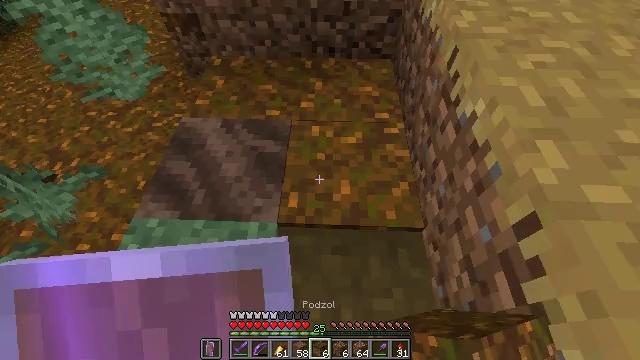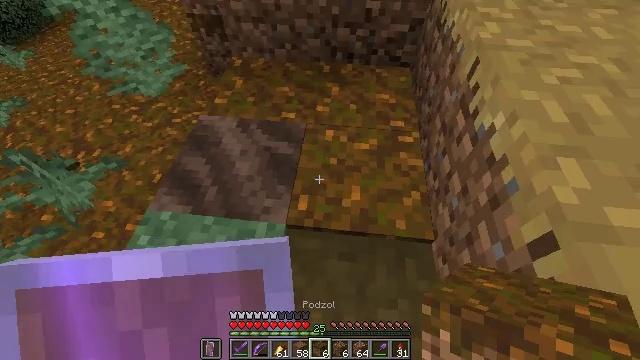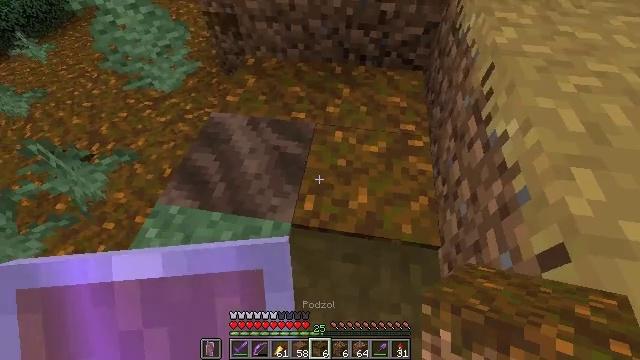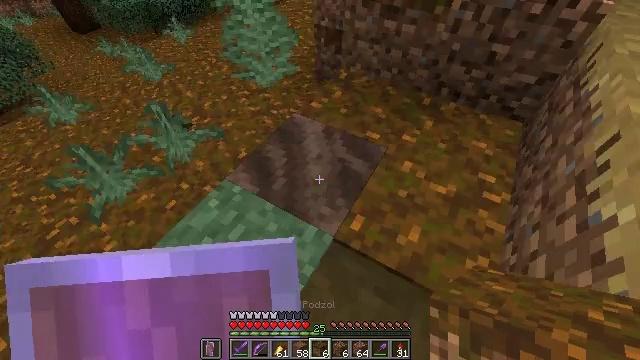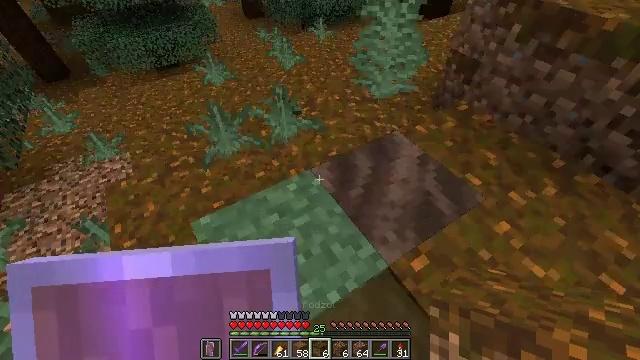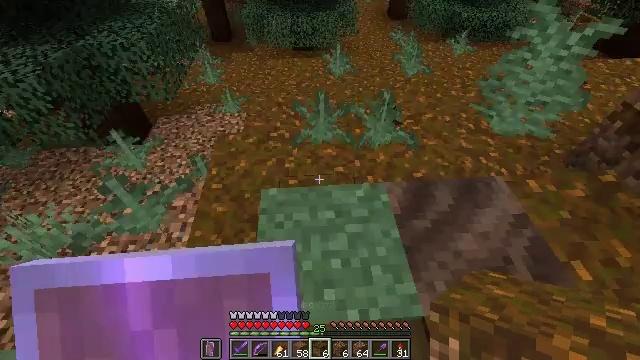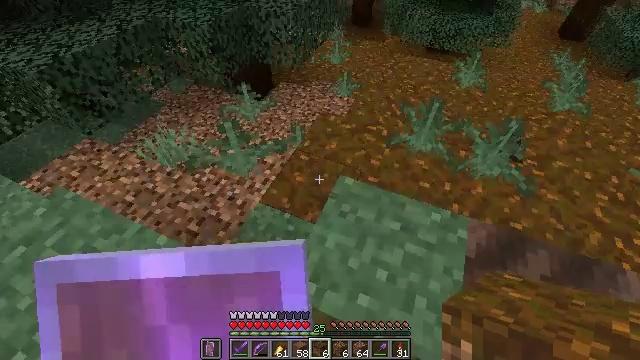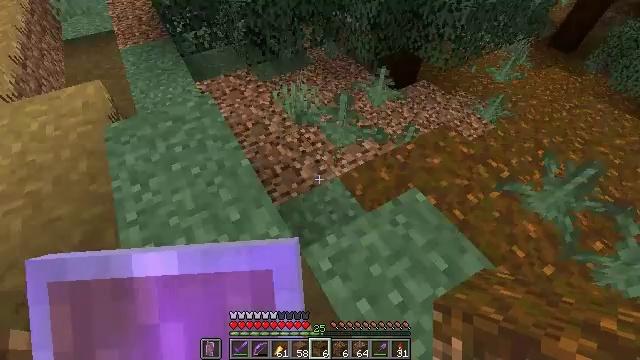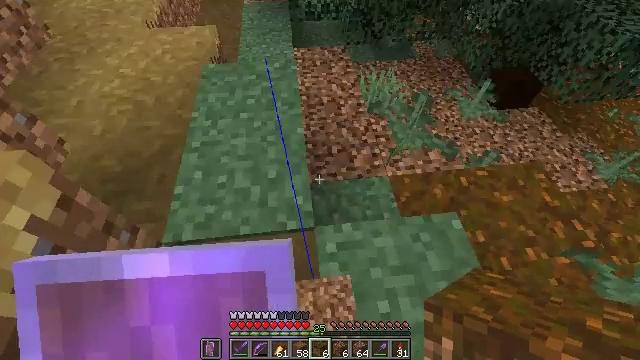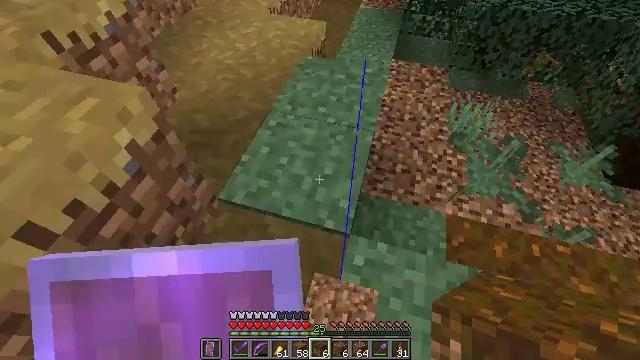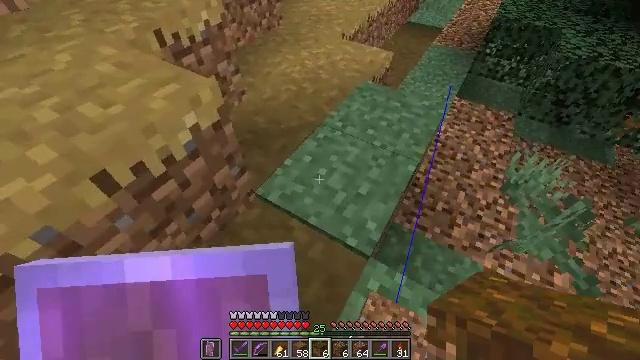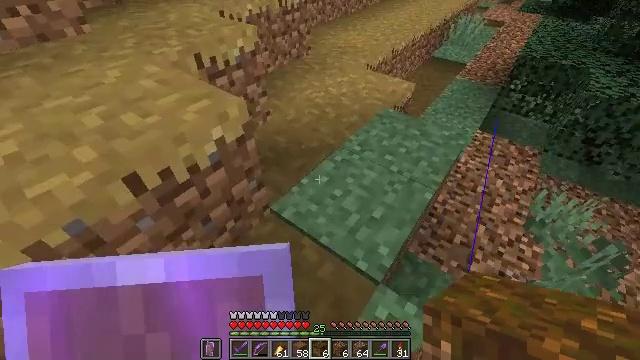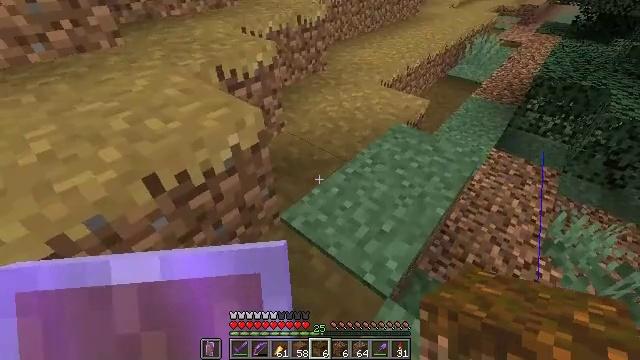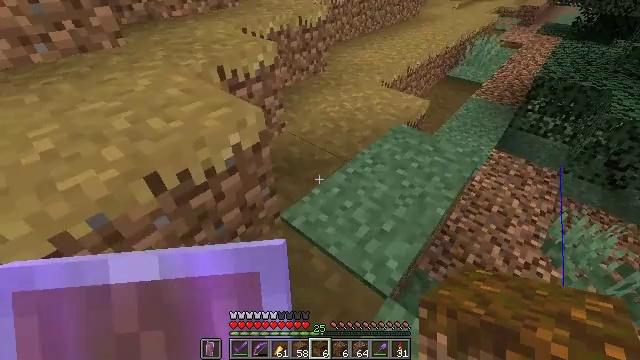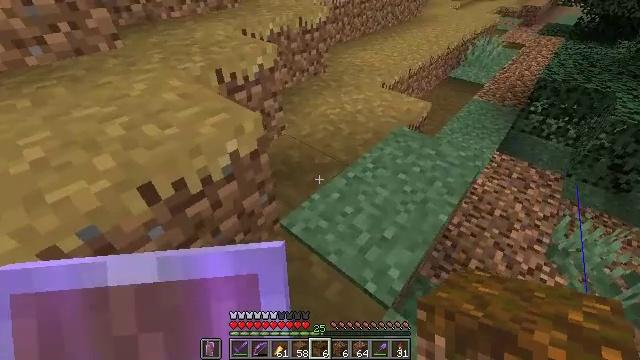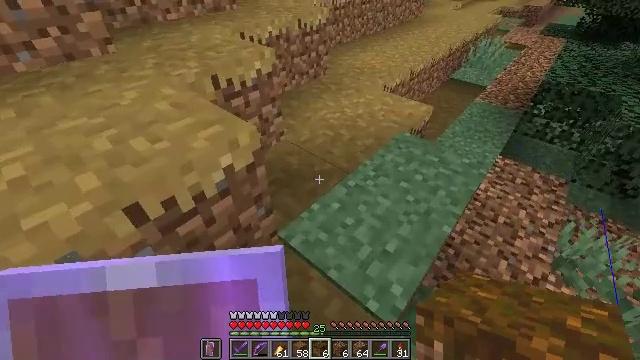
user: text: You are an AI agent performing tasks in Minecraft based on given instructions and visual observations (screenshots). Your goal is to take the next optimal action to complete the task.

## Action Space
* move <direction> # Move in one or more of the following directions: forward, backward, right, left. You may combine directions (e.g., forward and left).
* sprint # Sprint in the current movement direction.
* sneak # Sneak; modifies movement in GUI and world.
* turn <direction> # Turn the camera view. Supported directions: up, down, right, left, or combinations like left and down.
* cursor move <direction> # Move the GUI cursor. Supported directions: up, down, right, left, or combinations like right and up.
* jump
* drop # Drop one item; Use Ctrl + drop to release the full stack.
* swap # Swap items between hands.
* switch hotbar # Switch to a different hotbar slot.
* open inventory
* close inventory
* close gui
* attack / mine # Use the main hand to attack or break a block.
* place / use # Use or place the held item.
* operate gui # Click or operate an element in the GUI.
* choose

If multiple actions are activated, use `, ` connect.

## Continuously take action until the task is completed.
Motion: motion action
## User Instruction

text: Mine coarse dirt from the ground.
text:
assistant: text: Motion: turn left
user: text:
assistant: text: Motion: turn left
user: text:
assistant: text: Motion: turn left and up
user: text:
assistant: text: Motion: turn left and up
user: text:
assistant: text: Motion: move right, turn left
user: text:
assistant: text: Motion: move right, turn left and down
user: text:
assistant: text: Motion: move right, turn left and down
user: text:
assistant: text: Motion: move right, turn left and down
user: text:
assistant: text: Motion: turn left and up
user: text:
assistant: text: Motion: turn left and up
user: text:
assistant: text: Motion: turn left and up
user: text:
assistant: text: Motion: turn left and up
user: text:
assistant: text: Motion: no_op
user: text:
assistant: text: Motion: move forward
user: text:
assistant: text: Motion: move forward
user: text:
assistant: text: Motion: move forward
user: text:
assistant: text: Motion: move forward
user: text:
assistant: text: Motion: move forward, turn right
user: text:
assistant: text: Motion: move forward, turn right
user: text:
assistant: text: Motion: move forward, turn right and up
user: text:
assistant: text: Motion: move forward, turn right
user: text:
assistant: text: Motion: move forward
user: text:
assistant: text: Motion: move forward
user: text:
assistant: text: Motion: move forward, sprint
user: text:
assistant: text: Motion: move forward, sprint
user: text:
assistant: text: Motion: move forward, sprint
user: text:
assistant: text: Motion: move forward, sprint
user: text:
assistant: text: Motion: move forward, sprint
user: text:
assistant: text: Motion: move forward, sprint
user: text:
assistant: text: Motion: move forward, sprint